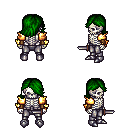
a pixel art fantasy rpg character, male body template, skeleton, gold arm armor, metal pants, green swoop hairstyle, leather bracers, metal boots, dagger, four views (front, back, left, right), 2x2 character sprite sheet, small pixel art, hard edges, no anti-aliasing